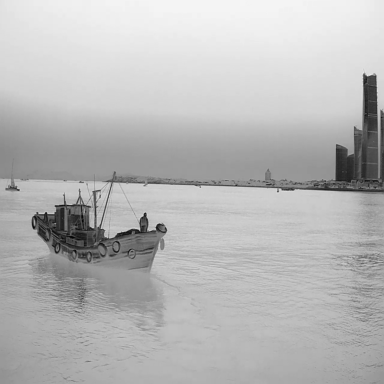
There is a sailboat in the infrared image.